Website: lowes
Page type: billing-address
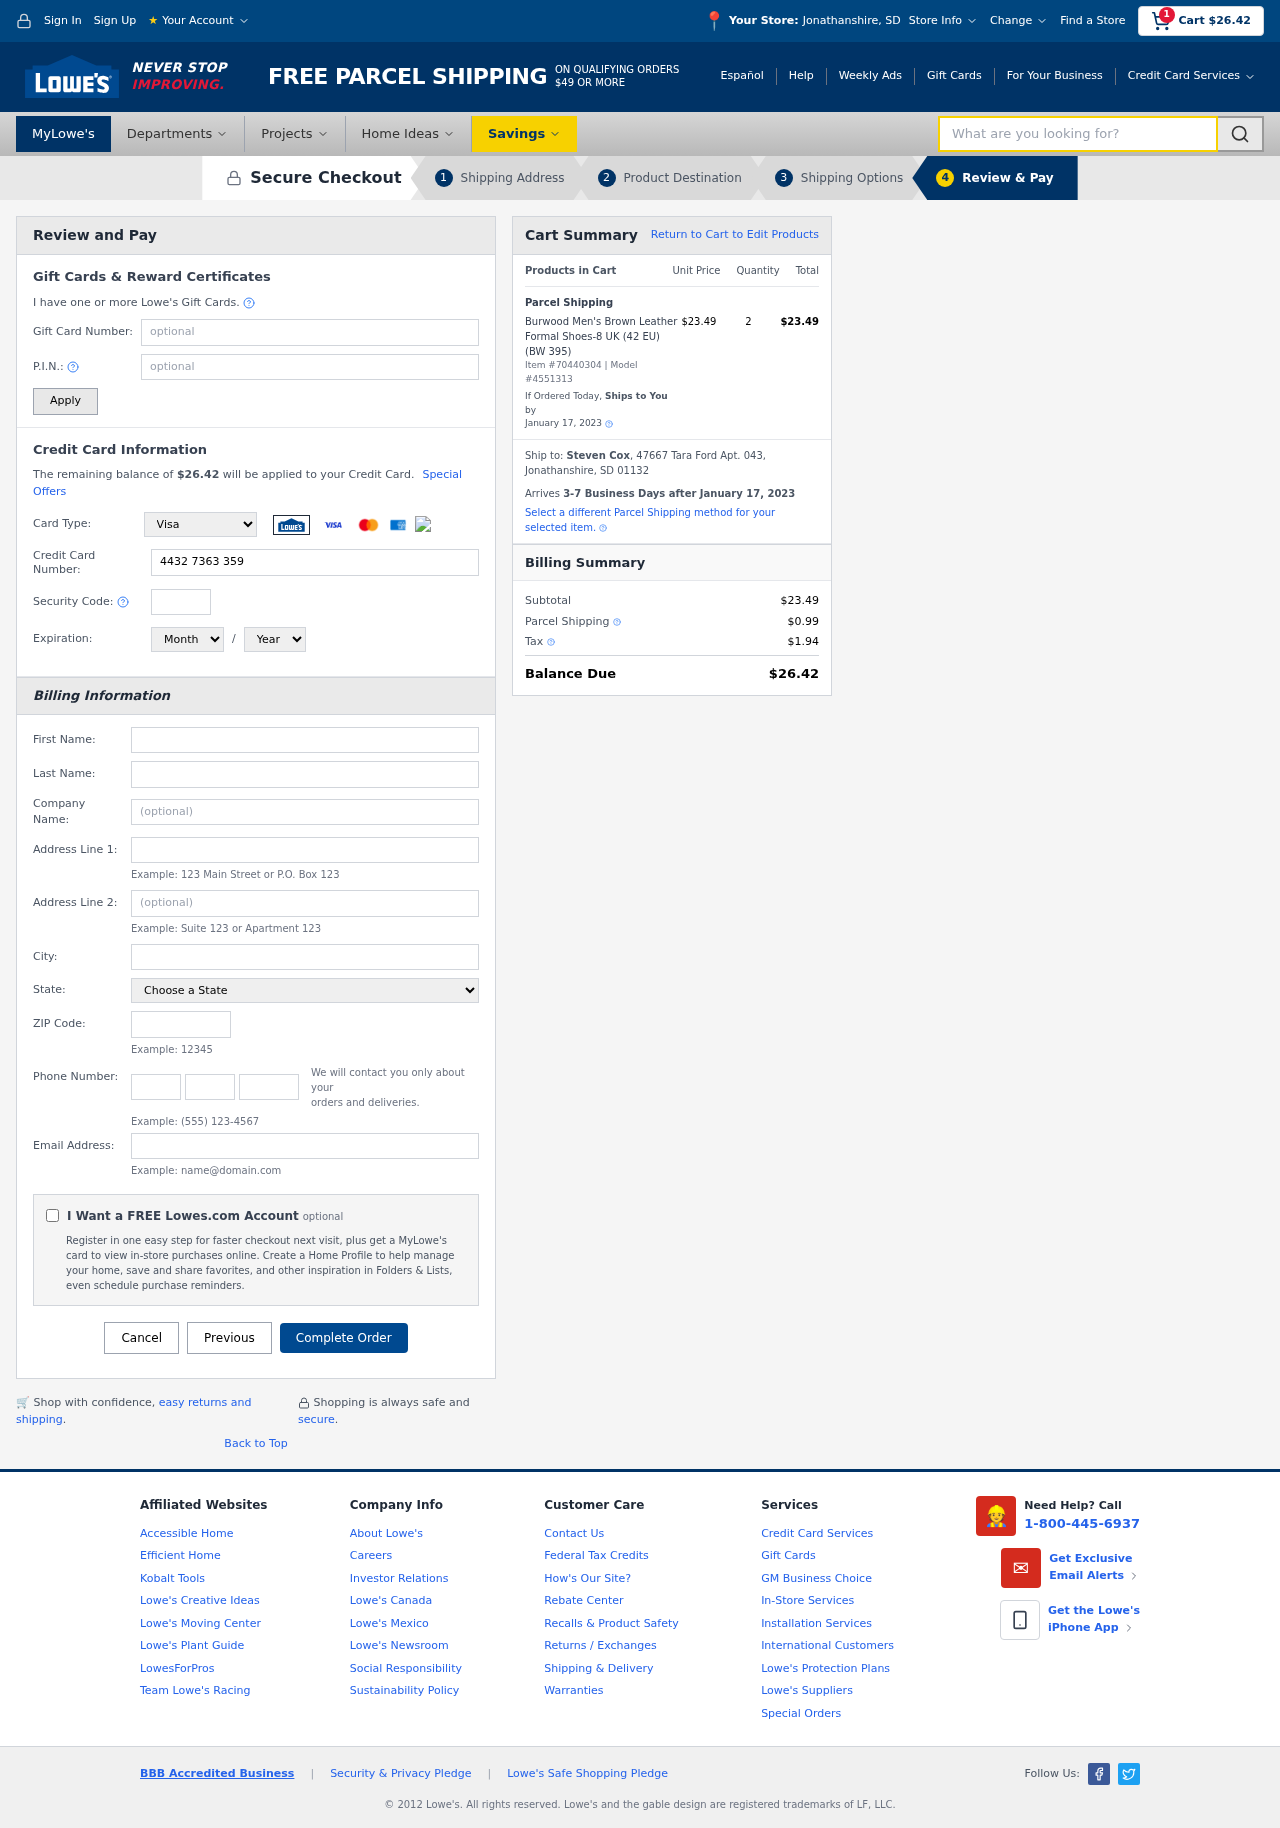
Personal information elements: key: PII_CARD_CVV
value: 246
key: PII_CARD_EXPIRY_MONTH
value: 12
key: PII_CARD_EXPIRY_YEAR
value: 30
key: PII_CARD_NUMBER
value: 4432 7363 3590 7811
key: PII_CARD_TYPE
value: Visa
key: PII_CITY
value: Jonathanshire
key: PII_CITY_STATE
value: Jonathanshire, SD
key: PII_EMAIL
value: scox@hotmail.com
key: PII_FIRSTNAME
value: Steven
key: PII_FULLNAME
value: Steven Cox
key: PII_LASTNAME
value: Cox
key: PII_PHONE_AREA
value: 629
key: PII_PHONE_PREFIX
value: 811
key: PII_PHONE_SUFFIX
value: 2594
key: PII_POSTCODE
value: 01132
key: PII_STATE
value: South Dakota
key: PII_STREET
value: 47667 Tara Ford Apt. 043
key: PII_CITY_STATE_ZIP
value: Jonathanshire, SD 01132
Product elements: key: PRODUCT1_NAME
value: Burwood Men's Brown Leather Formal Shoes-8 UK (42 EU) (BW 395)
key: PRODUCT1_PRICE
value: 23.49
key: PRODUCT1_QUANTITY
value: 2
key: PRODUCT_ITEM_NUMBER
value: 70440304
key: PRODUCT_MODEL_NUMBER
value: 4551313
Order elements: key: ORDER_SUBTOTAL
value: $26.42
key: ORDER_TOTAL
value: $26.42
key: ORDER_SHIPPING_DATE
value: January 17, 2023
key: ORDER_SUBTOTAL
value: $23.49
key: ORDER_DELIVERY_DATE
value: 3-7 Business Days after January 17, 2023
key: ORDER_SHIPPING_DATE2
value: January 17, 2023
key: ORDER_SUBTOTAL2
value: $23.49
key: ORDER_SHIPPING_COST
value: $0.99
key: ORDER_TAX
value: $1.94
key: ORDER_TOTAL2
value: $26.42
Search elements: key: HEADER_SEARCH
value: What are you looking for?